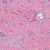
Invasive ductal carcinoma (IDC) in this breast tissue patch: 1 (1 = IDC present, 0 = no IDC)